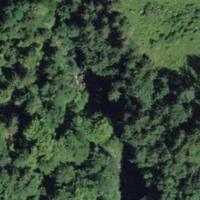
EUNIS habitat code: 43
Species observed at this site:
Oxalis acetosella